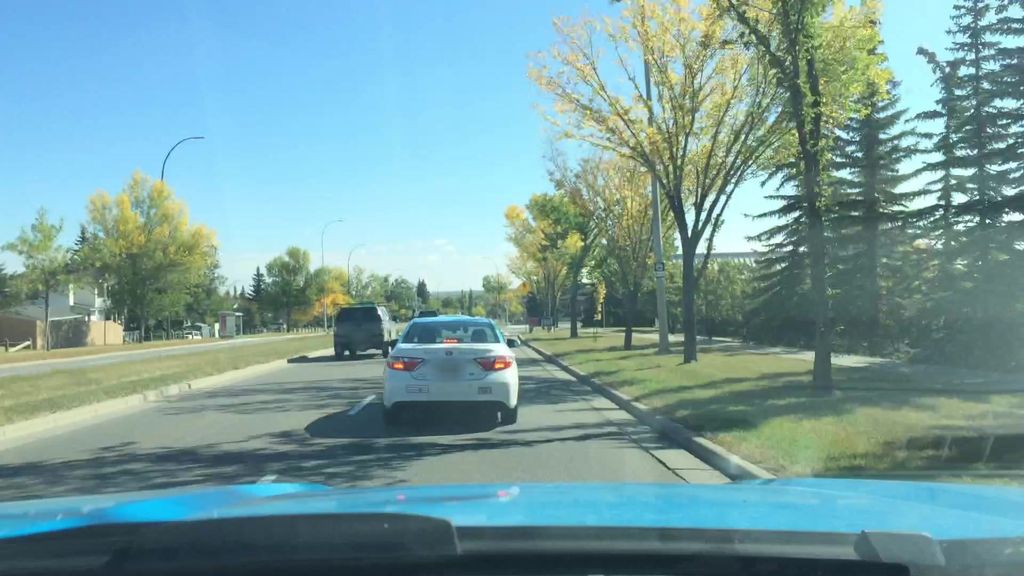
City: calgary